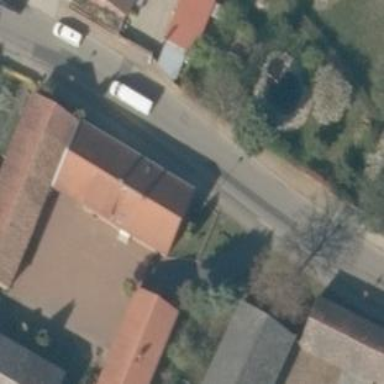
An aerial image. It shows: Gabled building with red roof made of roof tiles. The roof orientation is along the building.